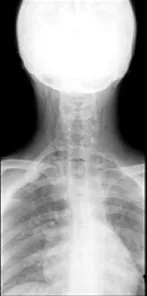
The anteroposterior.
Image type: radiology (x_ray)